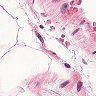
Metastatic tissue present: no